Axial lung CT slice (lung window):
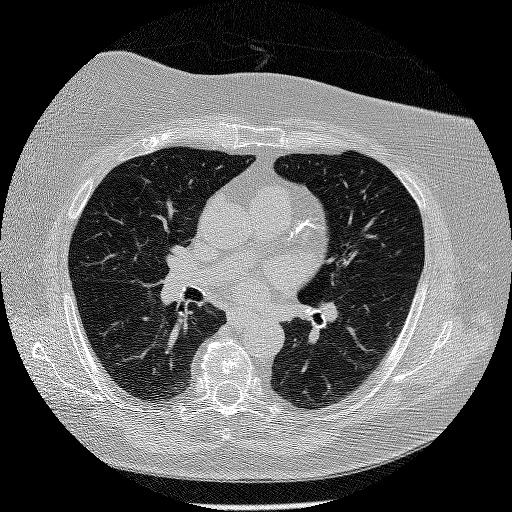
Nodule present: no